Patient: sex M, age 64
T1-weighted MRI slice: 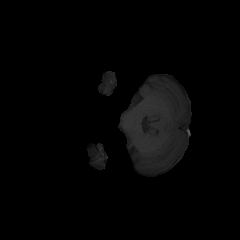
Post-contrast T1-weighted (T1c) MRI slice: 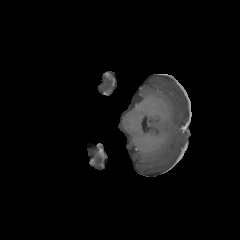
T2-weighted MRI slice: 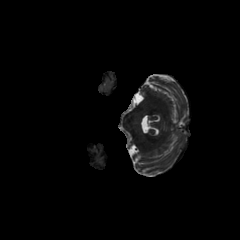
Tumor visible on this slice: no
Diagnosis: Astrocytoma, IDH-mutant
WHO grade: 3